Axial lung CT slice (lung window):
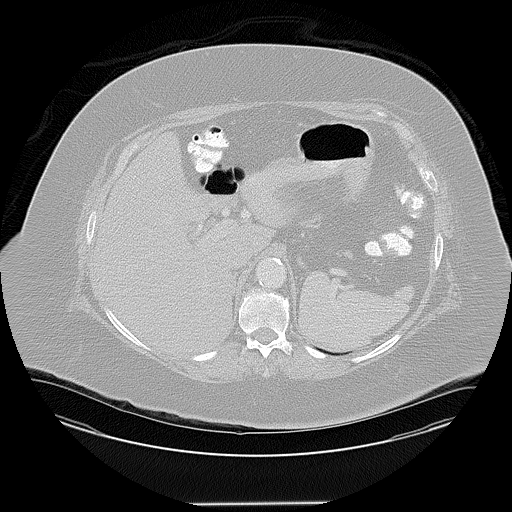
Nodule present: no